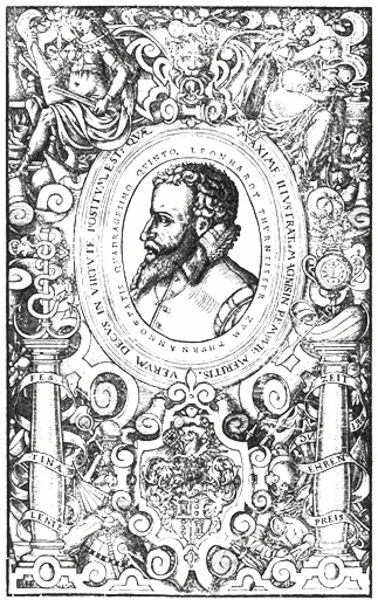
Titel: Bildnis des Leonhard Thurneisser
Künstler: Peter Hille
Institution: (Seriendruck)
Schlagwörter: kopf, mann, weiß, frauen, frau, grau, männer, nase, profil, schwarz, säule, säulen, zeichnung, blick, muster, ornament, alt, bart, kneipe, band, kragen, rahmen, vollbart, bildnis, herr, portrait, porträt, haare, person, lippen, locken, boot, kreis, oval, rund, engel, schiff, schrift, rahmung, graphik, figuren, inschrift, verzierung, uhr, knöpfe, pofil, wei, medaillon, druck, radierung, stich, schwarzweiß, text, schlange, arzt, medizin, spitzbart, kapitell, art, wappen, wams, basis, schmuckrahmen, pokal, kupferstich, gedruckt, latein, saulen, schriftband, rofil, heraldik, schriftbänder, söulen, rollwerk, lateinische inschrift, leonhardt, hhaare, äskulastab, sschnecke